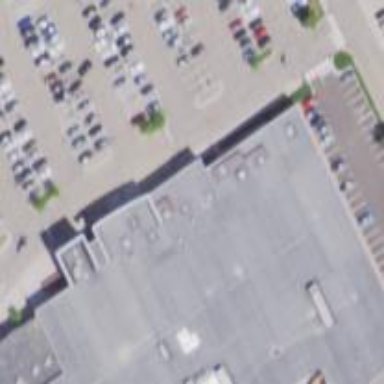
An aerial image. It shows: Supermarket.